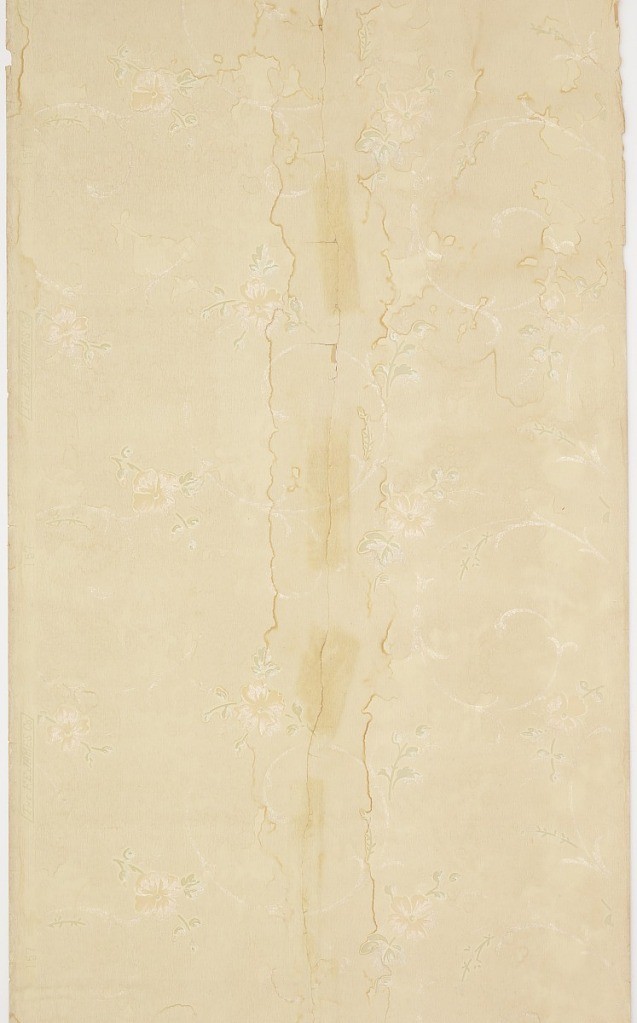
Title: Ceiling Paper
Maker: F. E. James Co., New York, New York
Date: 1905–1915
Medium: Machine-printed paper
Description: Sparsely arranged floral sprigs and foliage scrolls.  Pink, green, liquid mica on a pale yellow ground.  Pattern number 157.